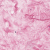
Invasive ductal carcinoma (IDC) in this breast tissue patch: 0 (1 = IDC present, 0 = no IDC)